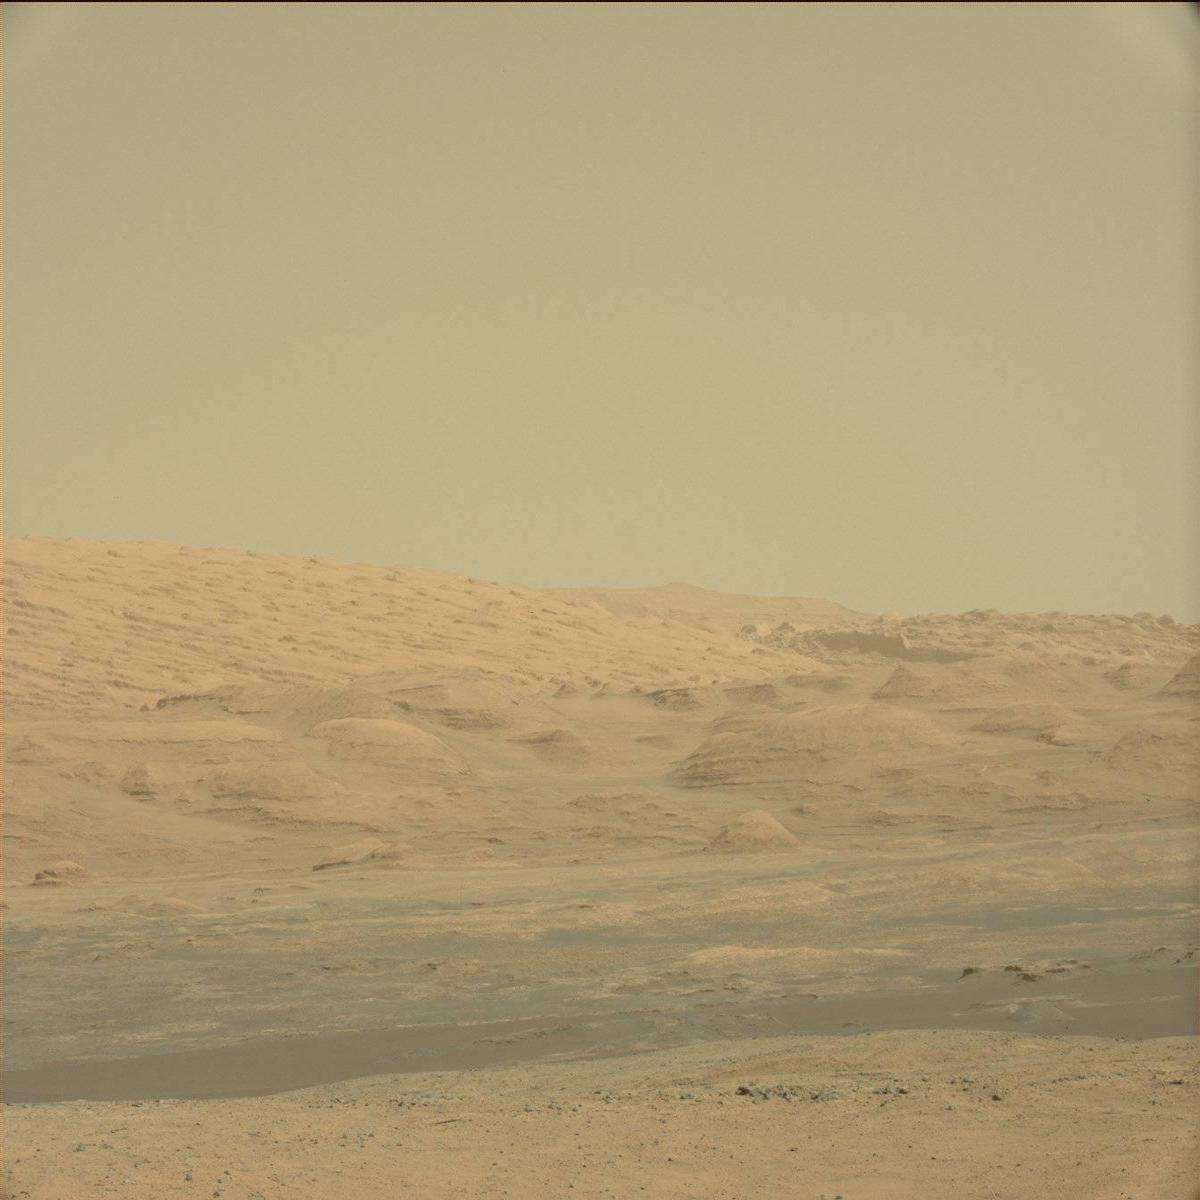
Terrain classes present: Ridge, Sand / Soil, Sky